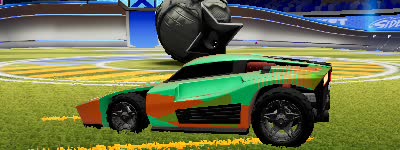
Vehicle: breakout